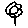
Label: flower